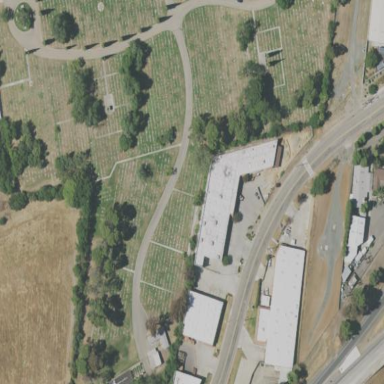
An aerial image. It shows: Cemetery.